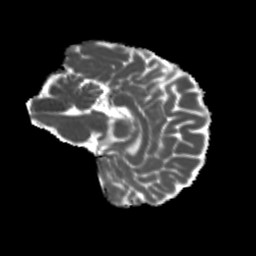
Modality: MD
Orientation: sagittal
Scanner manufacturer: siemens
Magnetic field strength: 3 T
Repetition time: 4 s
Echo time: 0.0594 s